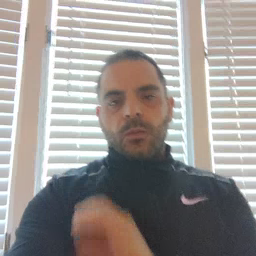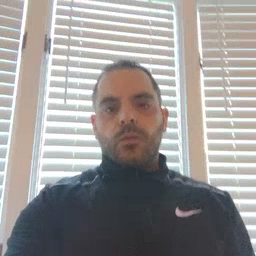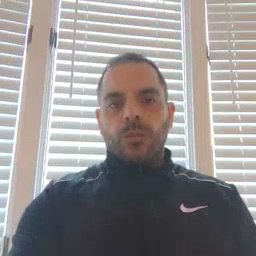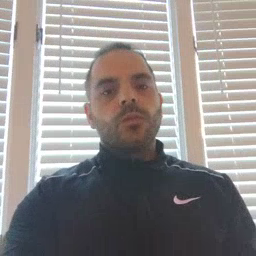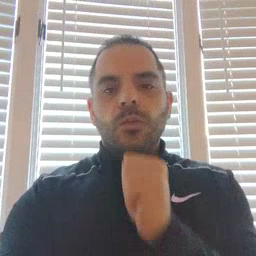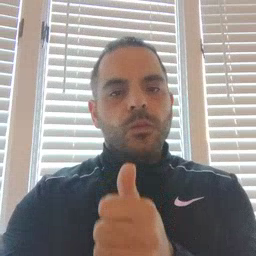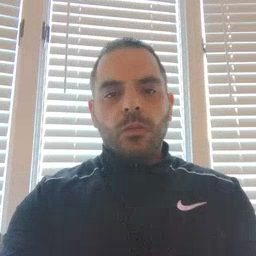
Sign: not